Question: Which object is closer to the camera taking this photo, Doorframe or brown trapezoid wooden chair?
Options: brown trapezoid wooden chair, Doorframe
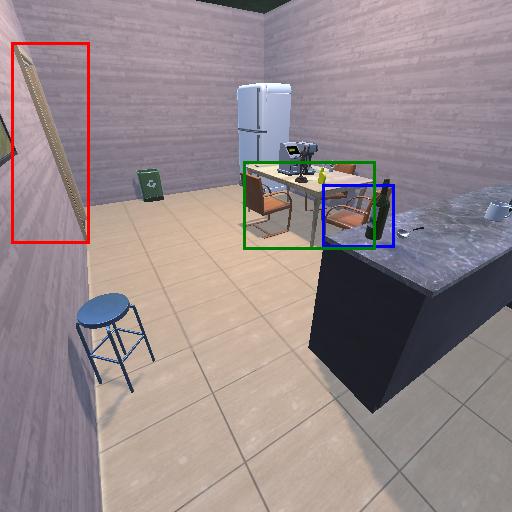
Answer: brown trapezoid wooden chair